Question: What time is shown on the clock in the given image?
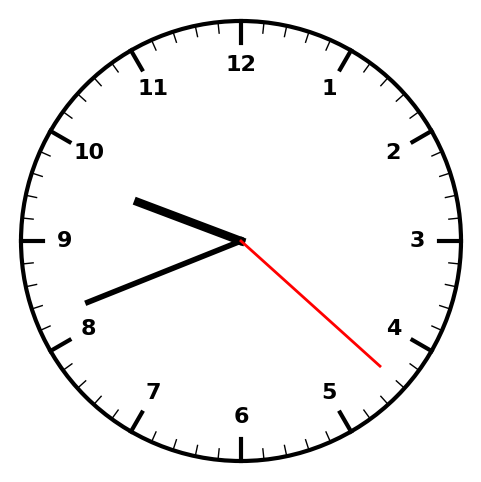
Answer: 09:41:22